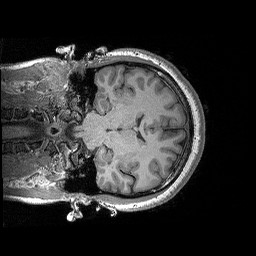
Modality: T1w
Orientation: coronal
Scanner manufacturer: siemens
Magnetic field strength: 3 T
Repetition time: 2.3 s
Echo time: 0.00298 s